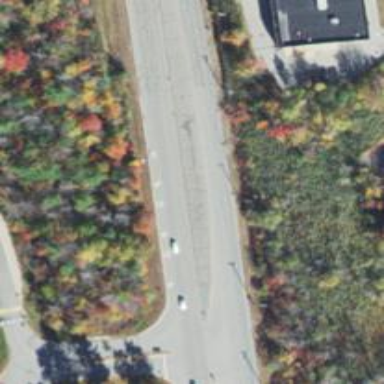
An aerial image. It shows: Asphalt road classified as trunk highway.